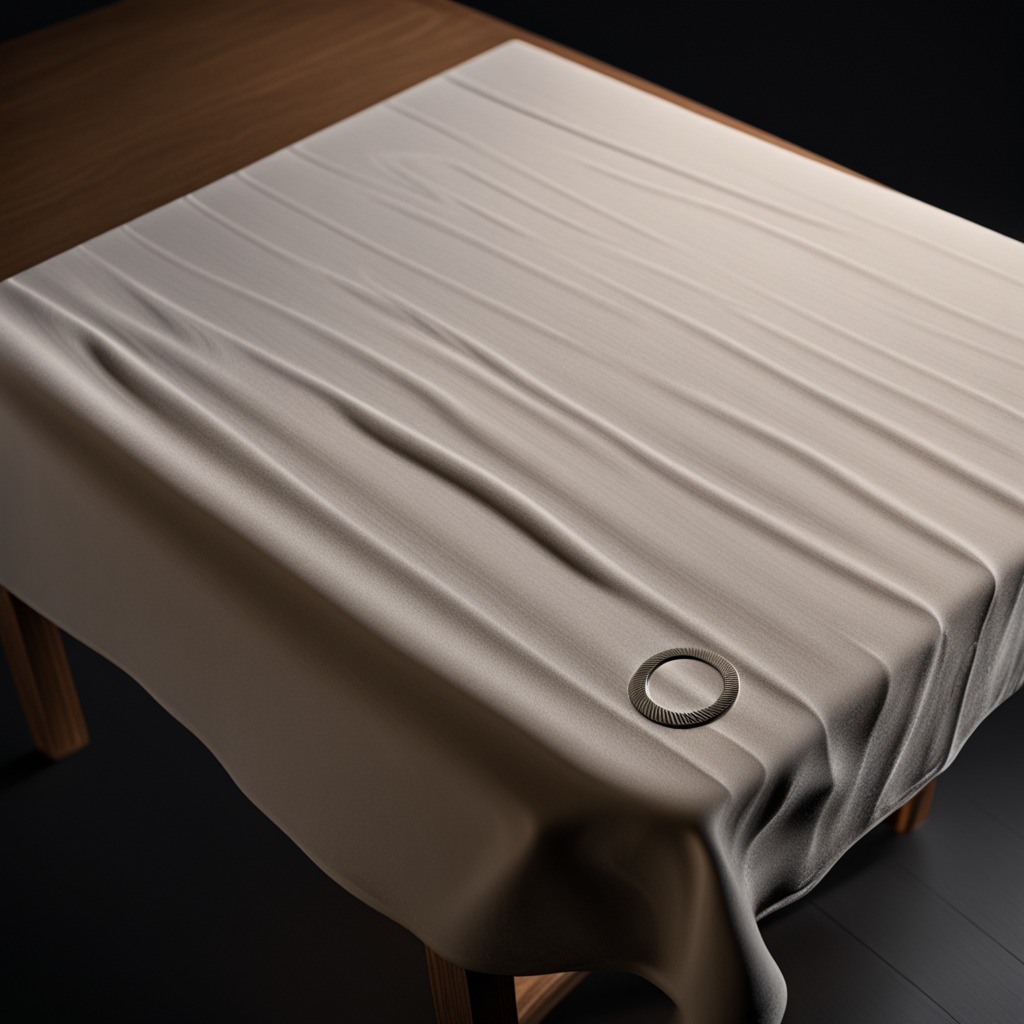
A flat metal washer is lying on the wooden table.